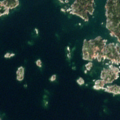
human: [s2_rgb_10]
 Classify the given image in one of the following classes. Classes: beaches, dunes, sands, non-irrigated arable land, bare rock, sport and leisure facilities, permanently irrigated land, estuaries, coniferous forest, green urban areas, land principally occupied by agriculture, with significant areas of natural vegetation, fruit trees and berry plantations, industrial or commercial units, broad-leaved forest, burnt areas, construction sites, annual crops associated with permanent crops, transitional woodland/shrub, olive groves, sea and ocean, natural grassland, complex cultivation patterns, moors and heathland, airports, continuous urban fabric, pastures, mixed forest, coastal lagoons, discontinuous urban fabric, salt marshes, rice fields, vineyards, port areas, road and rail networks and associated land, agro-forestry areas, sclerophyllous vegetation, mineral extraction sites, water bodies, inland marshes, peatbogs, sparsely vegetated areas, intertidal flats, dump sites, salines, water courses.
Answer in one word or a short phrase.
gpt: mixed forest, bare rock, sea and ocean